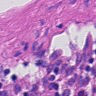
Metastatic tissue present: no